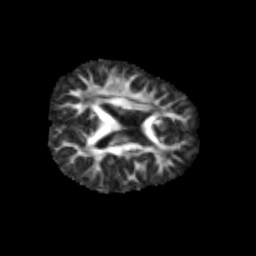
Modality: FA
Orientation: axial
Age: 6
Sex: male
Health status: healthy